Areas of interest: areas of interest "Pioneer Langyuan Station A3"
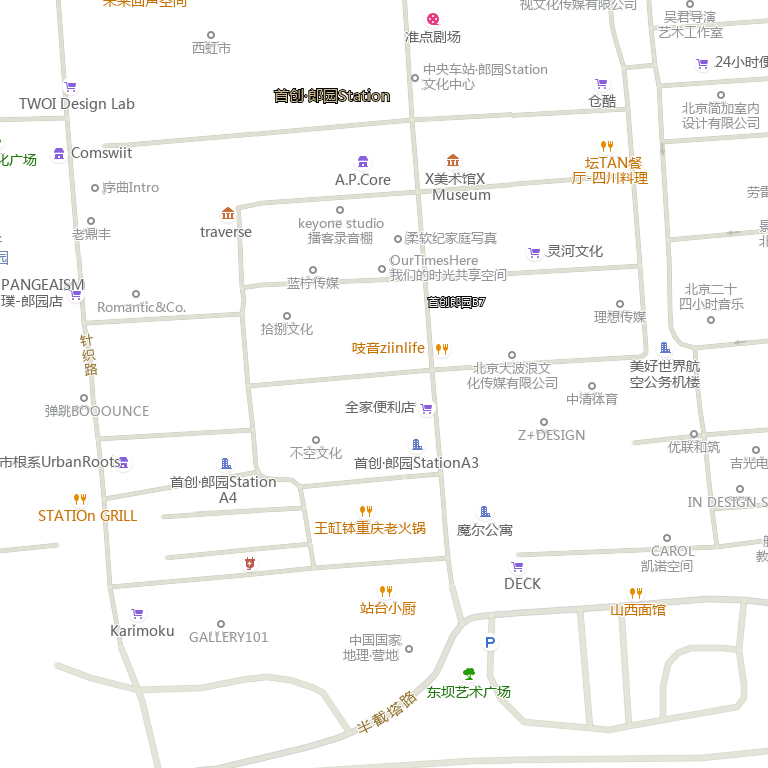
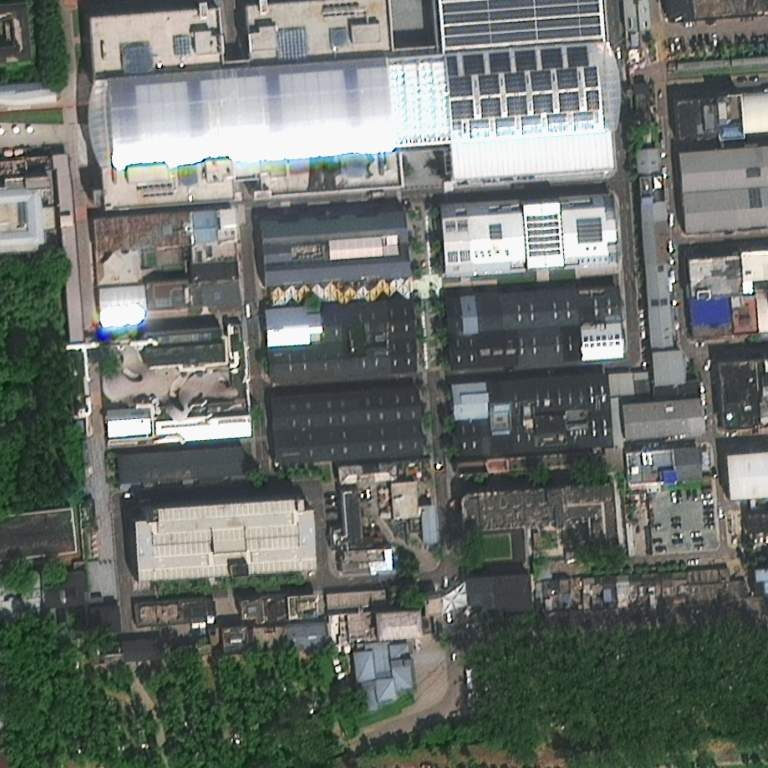